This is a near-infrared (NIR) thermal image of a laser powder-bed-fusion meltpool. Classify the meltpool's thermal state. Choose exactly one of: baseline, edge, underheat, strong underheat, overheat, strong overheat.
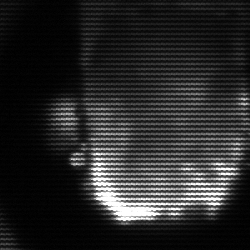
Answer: baseline